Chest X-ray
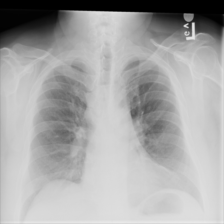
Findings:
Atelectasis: negative
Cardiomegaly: negative
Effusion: negative
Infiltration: negative
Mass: negative
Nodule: negative
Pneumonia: negative
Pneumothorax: negative
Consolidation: negative
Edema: negative
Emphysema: negative
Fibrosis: negative
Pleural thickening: negative
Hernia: negative